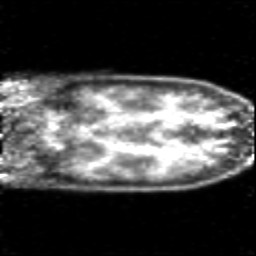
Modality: PET
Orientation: coronal
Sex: female
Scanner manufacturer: siemens